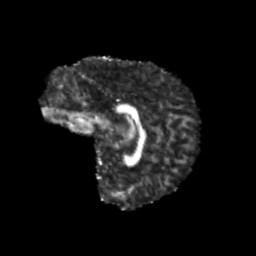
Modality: FA
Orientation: sagittal
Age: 9
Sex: male
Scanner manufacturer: siemens
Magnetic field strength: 3 T
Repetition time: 3.8 s
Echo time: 0.07 s